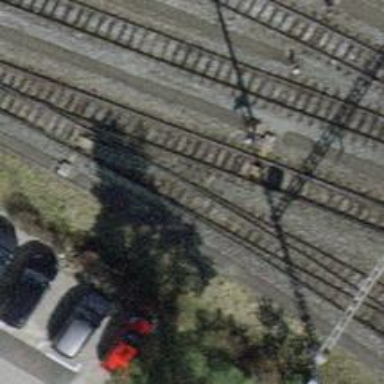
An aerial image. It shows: Railway switch.